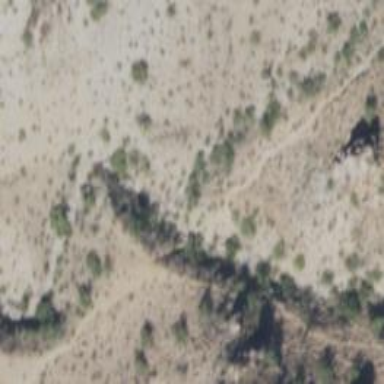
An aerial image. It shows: Hiking trail path.